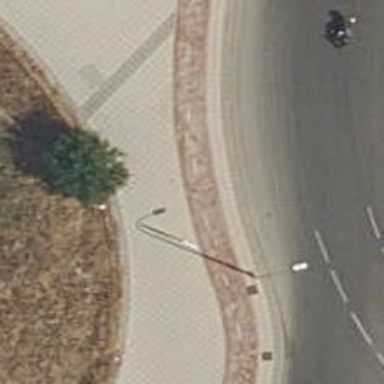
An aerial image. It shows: Footway made of paving stones.